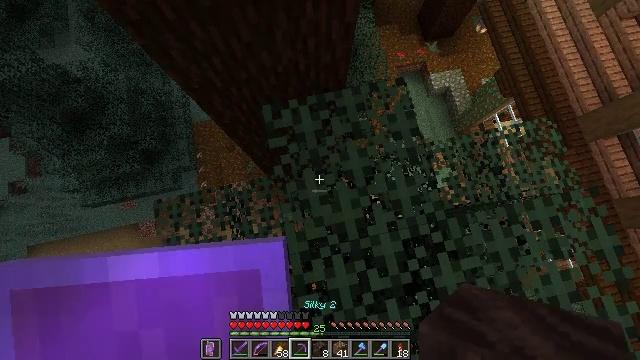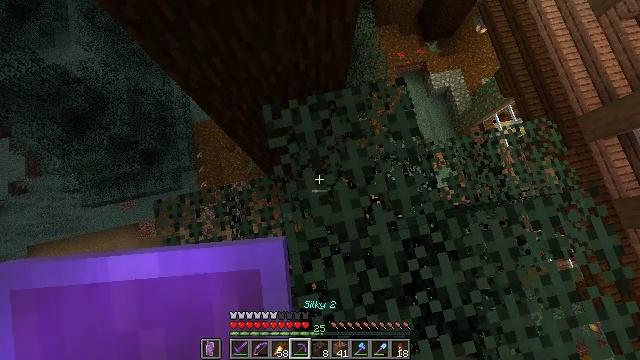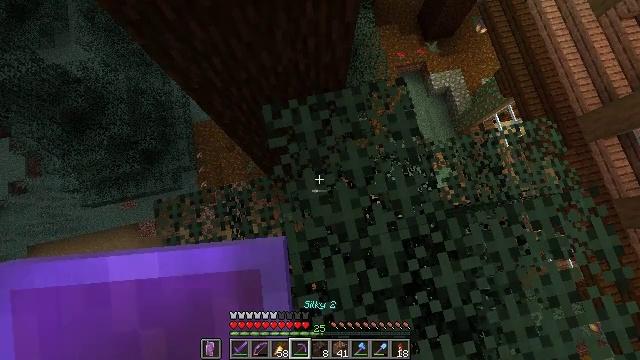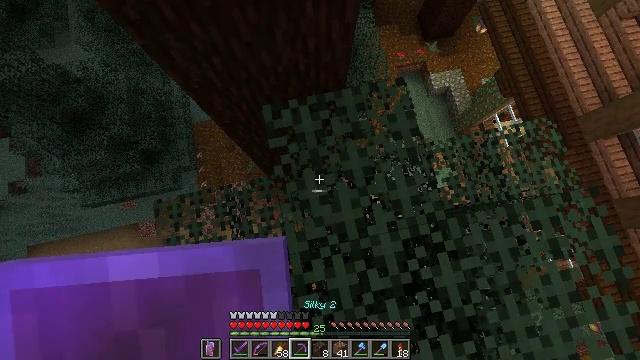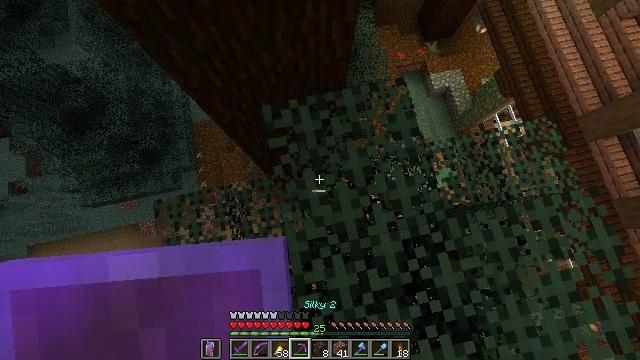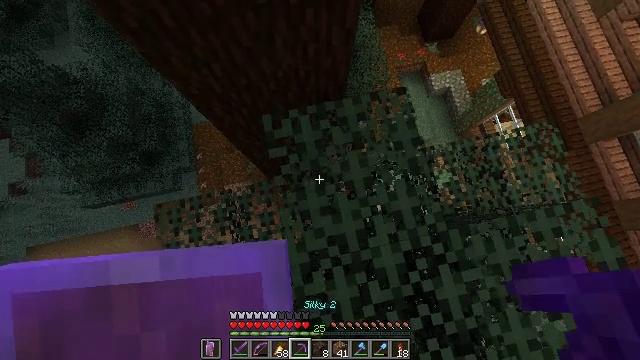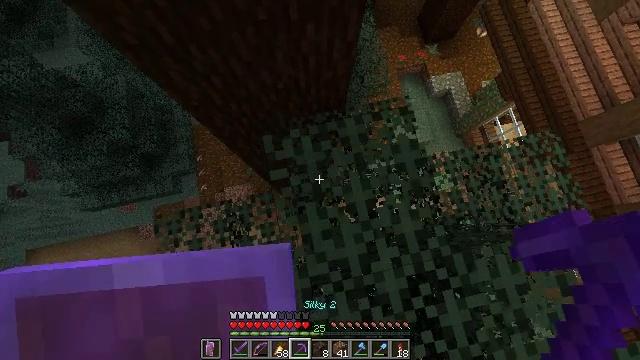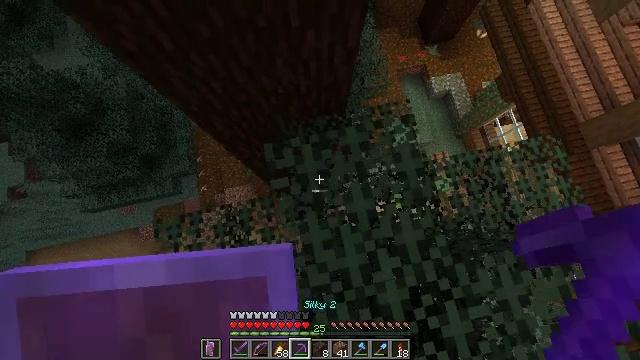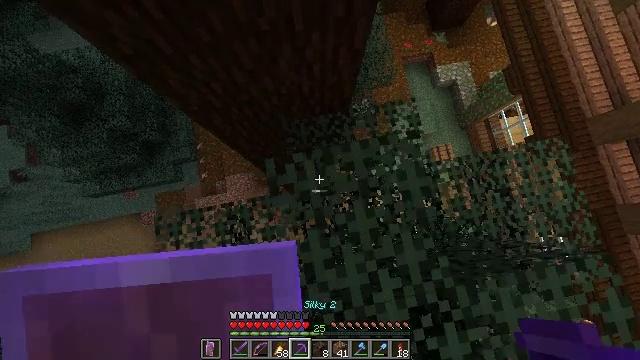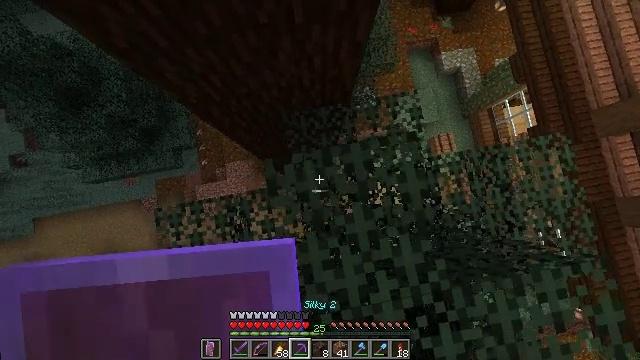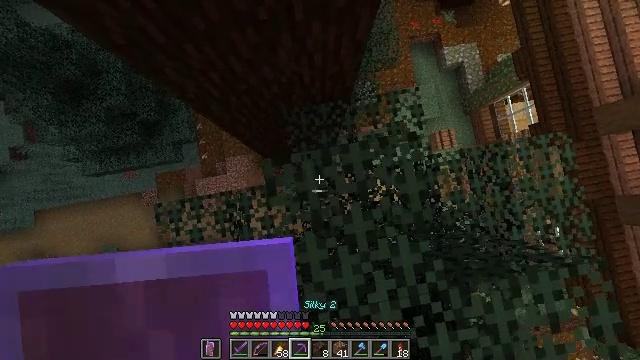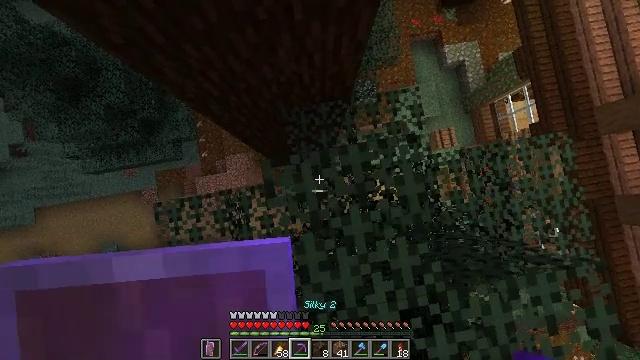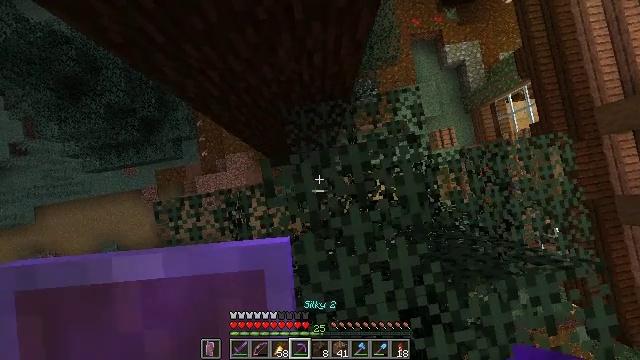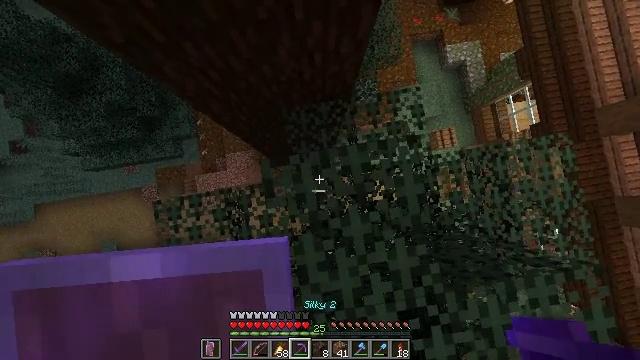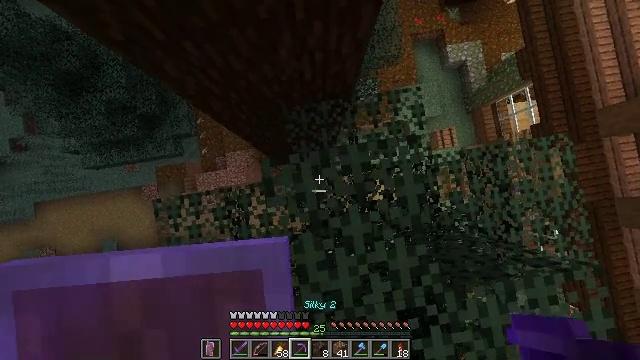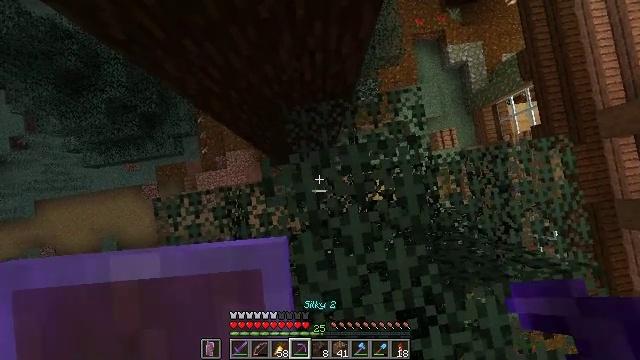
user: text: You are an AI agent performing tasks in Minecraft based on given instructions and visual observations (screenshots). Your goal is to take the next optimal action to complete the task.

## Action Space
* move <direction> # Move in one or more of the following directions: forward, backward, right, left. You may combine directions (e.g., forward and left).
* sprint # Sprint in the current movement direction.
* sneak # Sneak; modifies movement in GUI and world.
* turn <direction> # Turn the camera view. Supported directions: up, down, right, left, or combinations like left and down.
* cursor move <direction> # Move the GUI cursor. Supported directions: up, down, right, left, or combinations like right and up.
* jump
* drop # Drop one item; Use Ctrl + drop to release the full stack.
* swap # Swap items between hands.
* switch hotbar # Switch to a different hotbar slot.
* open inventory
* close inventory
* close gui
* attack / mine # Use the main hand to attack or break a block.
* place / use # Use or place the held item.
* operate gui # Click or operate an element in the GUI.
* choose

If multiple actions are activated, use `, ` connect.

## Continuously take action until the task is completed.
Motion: motion action
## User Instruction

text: Collect spruce leaves for landscaping.
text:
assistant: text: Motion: no_op
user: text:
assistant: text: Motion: no_op
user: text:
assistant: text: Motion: no_op
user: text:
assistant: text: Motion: no_op
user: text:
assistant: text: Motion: move forward
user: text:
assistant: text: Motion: move forward
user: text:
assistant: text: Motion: move forward
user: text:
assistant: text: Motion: turn left and down
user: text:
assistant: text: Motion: turn down
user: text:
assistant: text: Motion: turn down
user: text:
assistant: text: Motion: no_op
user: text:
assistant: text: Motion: no_op
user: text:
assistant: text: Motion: no_op
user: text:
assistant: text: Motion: no_op
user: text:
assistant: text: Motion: no_op
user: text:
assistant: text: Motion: move forward
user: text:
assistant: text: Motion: move forward
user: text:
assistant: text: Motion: move forward
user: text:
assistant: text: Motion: move forward
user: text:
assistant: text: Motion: no_op
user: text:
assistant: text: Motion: no_op
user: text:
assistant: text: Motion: no_op
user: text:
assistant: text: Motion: no_op
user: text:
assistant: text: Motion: attack / mine
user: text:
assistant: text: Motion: attack / mine
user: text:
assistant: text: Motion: attack / mine
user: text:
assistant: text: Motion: attack / mine
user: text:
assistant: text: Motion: attack / mine
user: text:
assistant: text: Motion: attack / mine
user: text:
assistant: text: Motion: attack / mine